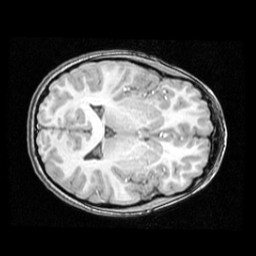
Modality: T1w
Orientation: axial
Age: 11
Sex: male
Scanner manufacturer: ge
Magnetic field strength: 1.5 T
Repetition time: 0.03333 s
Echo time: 0.008 s